Question: Trying to make an interface that takes a few inputs from a user over a few screens. Like the setup for Dropbox (below). Can anybody tell me how to do this, or what the interface unit is called?

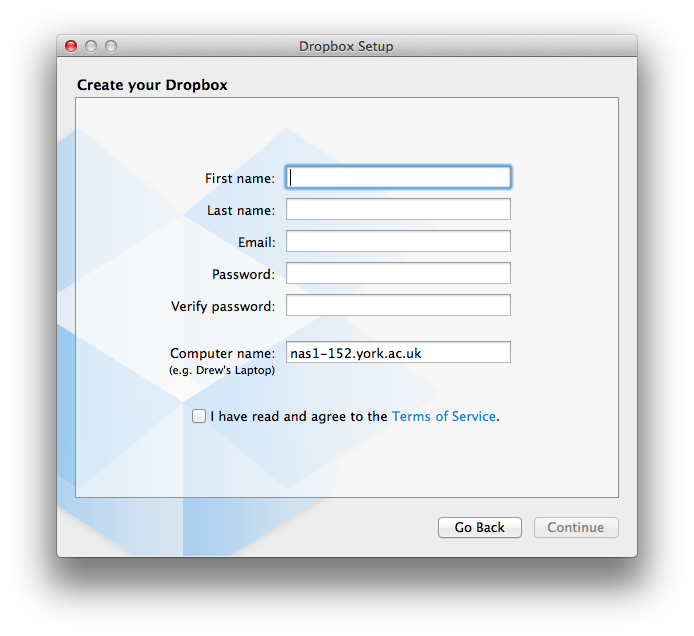
Answer: It's typically known as a "wizard" or "assistant" interface.
There is no standard component in Cocoa for implementing these interfaces, but there are a number of libraries available which implement it, including <URL>.